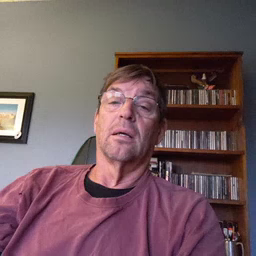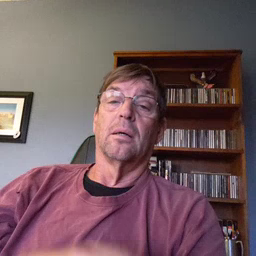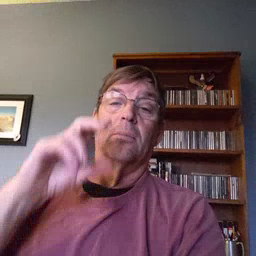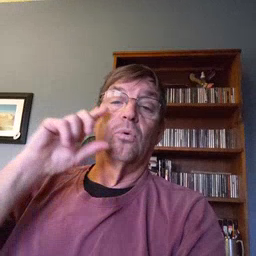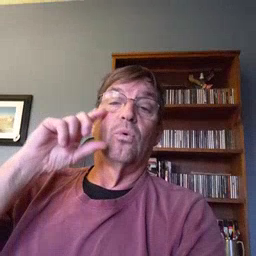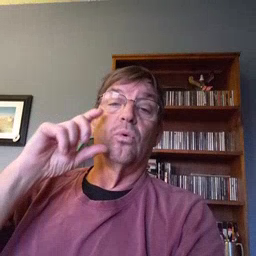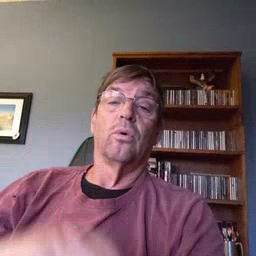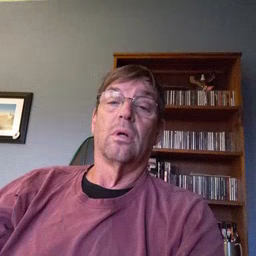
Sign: moon